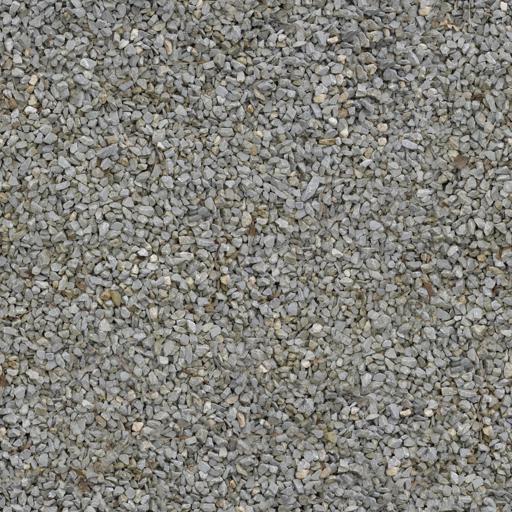
Tags: clean dirt dirty gravel small